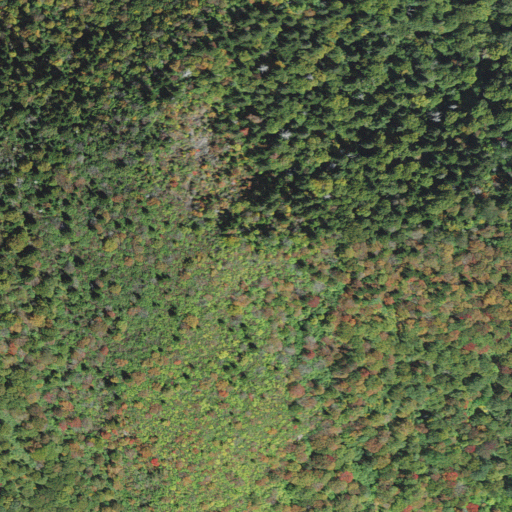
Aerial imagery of ridge(s) in North Carolina named Little Beartrap Ridge containing mixed forest, deciduous forest, evergreen forest, and shrub